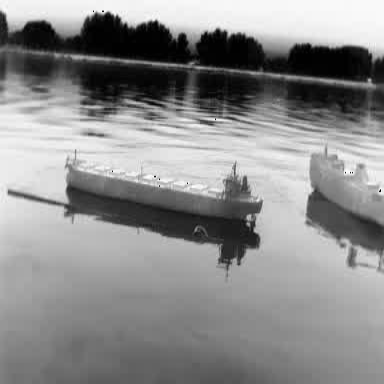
There is a liner in the infrared image.